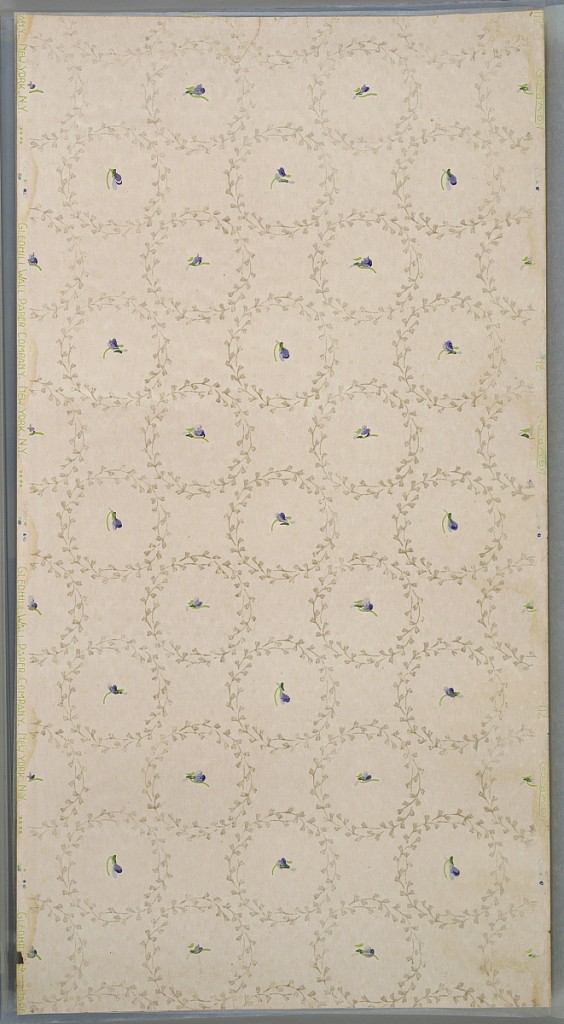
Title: Ceiling paper
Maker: Gledhill Wall Paper Co., New York, New York, founded 1900
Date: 1905–1915
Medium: Machine-printed paper, liquid mica
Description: On lavender ground, wreaths in white containing staggered singular purple flowers.